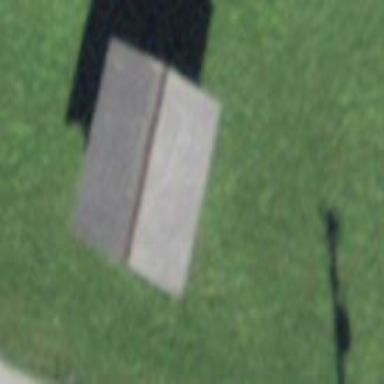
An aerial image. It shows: Barn.